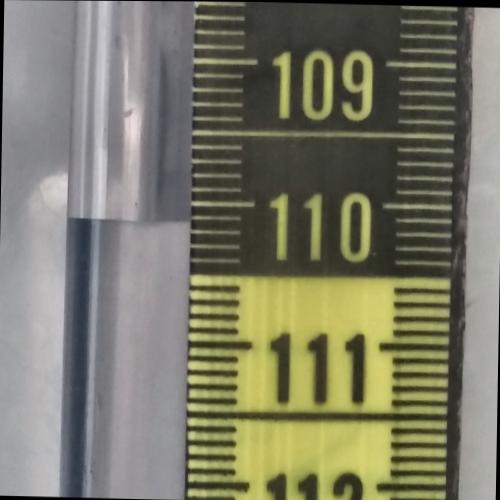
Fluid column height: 110.1 cm